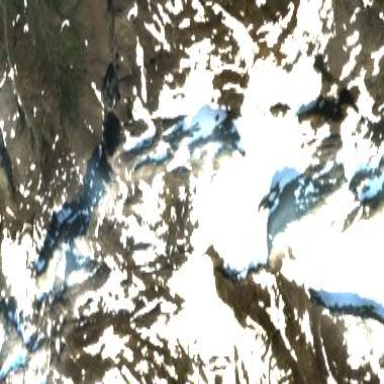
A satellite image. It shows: Majestic glacier in the distance.